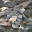
Label: 7